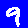
Digit: 9